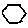
Label: hexagon